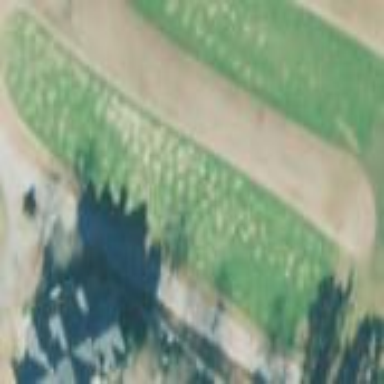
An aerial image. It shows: Grassy area designated as golf tee.